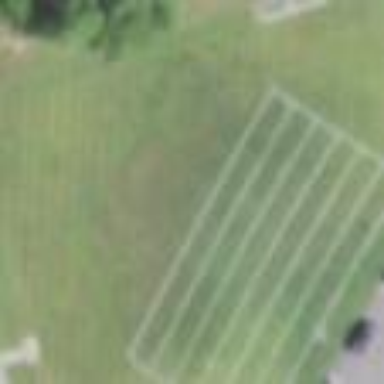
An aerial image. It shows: Soccer pitch for leisure land activities.